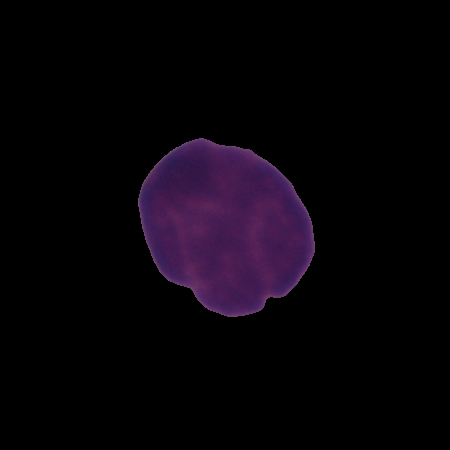
Label: healthy